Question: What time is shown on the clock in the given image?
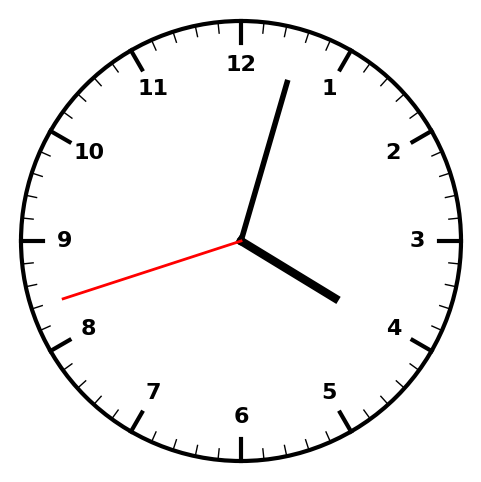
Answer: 04:02:42